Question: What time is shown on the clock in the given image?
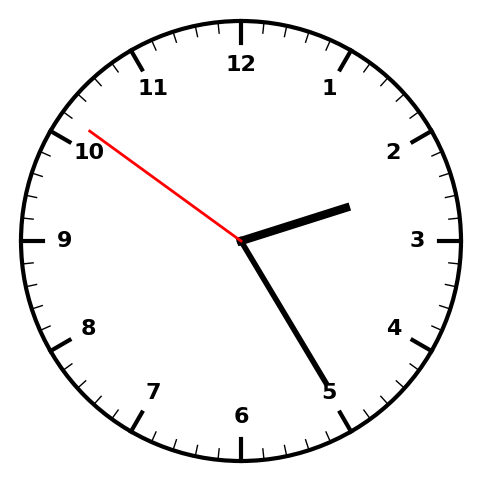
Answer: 02:24:51